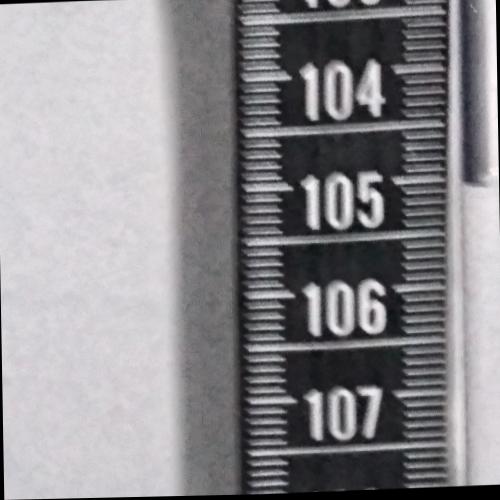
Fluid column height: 105.0 cm